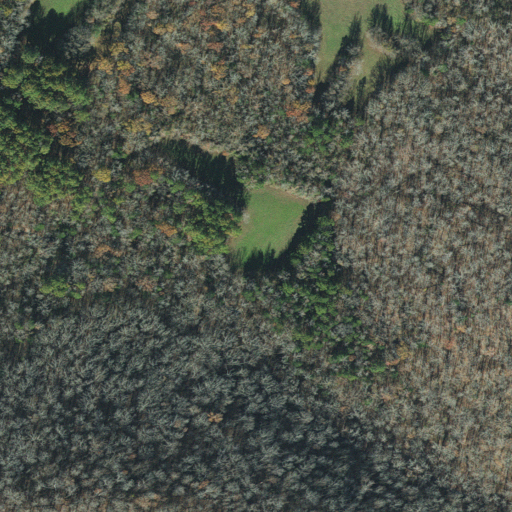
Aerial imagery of valley in Arkansas named Elmer Page Hollow containing deciduous forest, evergreen forest, and mixed forest